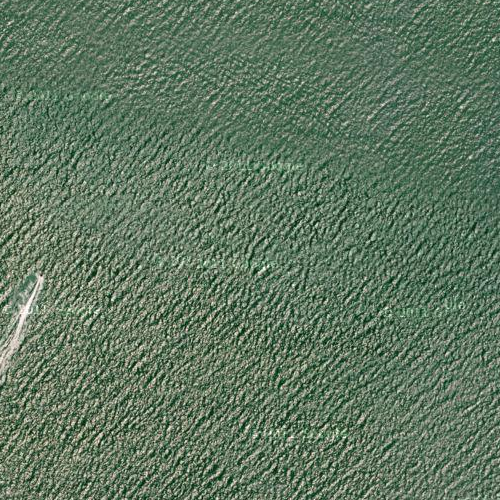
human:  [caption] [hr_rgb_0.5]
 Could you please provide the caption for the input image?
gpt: This is a part of deep green sparkling sea .

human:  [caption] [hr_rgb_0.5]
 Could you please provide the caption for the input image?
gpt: A part of ocean with deep green waters .

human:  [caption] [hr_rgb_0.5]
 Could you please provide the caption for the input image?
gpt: A part of deep green shining ocean .

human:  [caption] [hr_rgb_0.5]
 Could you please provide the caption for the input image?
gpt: This is a part of deep green sparkling sea .

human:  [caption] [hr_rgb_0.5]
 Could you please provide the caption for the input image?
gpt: This is a part of deep shining ocean .